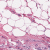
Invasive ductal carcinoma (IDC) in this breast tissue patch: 1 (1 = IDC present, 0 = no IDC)